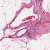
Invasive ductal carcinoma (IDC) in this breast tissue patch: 0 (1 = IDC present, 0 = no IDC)